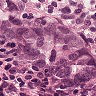
Metastatic tissue present: yes